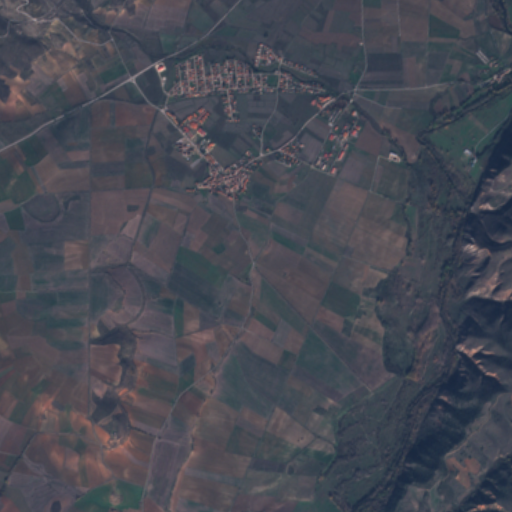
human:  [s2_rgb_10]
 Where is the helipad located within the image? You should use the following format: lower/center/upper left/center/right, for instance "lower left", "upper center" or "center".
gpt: The helipad is located in the upper left of the image.
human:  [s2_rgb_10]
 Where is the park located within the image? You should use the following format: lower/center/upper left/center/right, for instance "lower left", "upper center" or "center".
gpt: The park is located in the upper center of the image.
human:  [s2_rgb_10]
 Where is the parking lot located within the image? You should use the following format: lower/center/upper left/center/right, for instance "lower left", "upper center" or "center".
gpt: The parking lot is located in the upper right of the image.
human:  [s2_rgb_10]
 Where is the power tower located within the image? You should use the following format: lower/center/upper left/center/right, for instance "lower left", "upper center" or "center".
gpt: There is no power tower in the image.